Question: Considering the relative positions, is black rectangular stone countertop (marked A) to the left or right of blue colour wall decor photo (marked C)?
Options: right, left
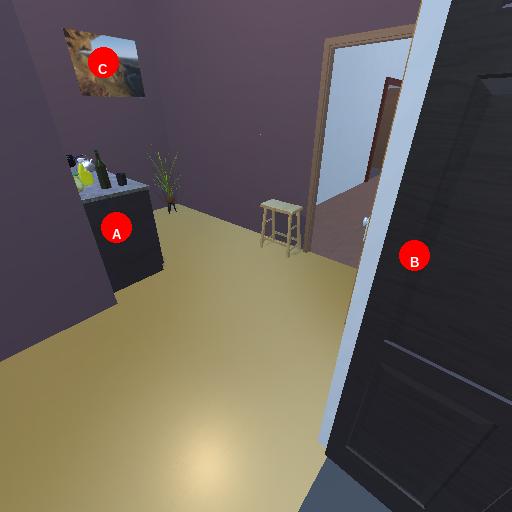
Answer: right